Here is the time-frequency representation (spectrogram) of a rolling-element bearing's vibration measurement. Determine the bearing's health state. Answer with exactly one of: normal, inner_race, outer_race, ball.
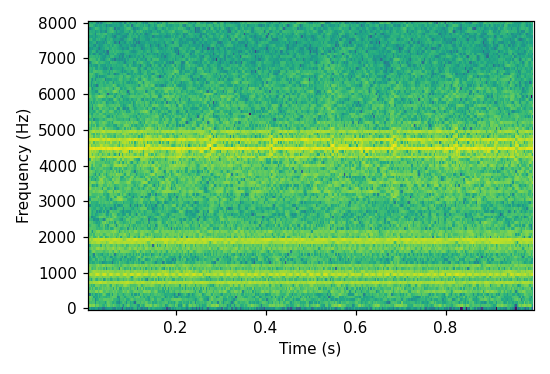
Answer: outer_race